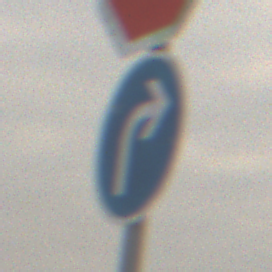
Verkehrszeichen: VorgeschriebeneFahrtrichtungRechts
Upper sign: Stop
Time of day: MorningAfternoon
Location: Outdoor (Suburban)
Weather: Overcast
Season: NotSpecified
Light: Natural